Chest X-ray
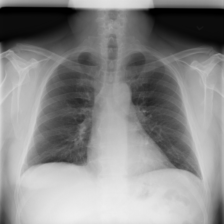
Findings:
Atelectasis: negative
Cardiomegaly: negative
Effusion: negative
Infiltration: positive
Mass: negative
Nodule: negative
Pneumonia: negative
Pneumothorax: negative
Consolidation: negative
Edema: negative
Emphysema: negative
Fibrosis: negative
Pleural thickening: negative
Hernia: negative